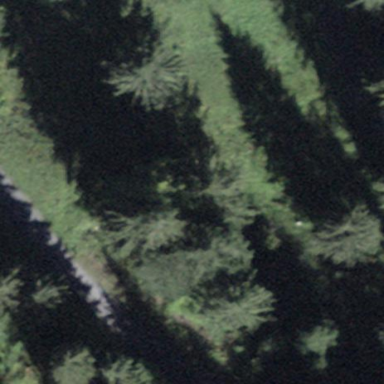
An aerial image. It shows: Forest area.